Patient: sex M, age 45
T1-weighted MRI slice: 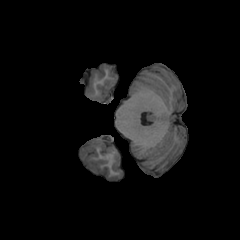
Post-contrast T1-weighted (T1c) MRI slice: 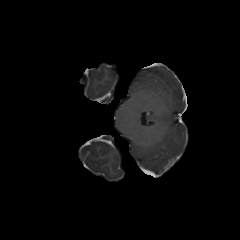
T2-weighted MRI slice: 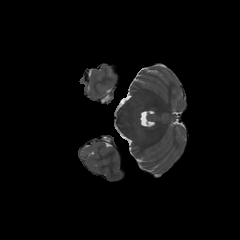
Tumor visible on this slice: no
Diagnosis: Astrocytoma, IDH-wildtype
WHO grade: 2